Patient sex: F
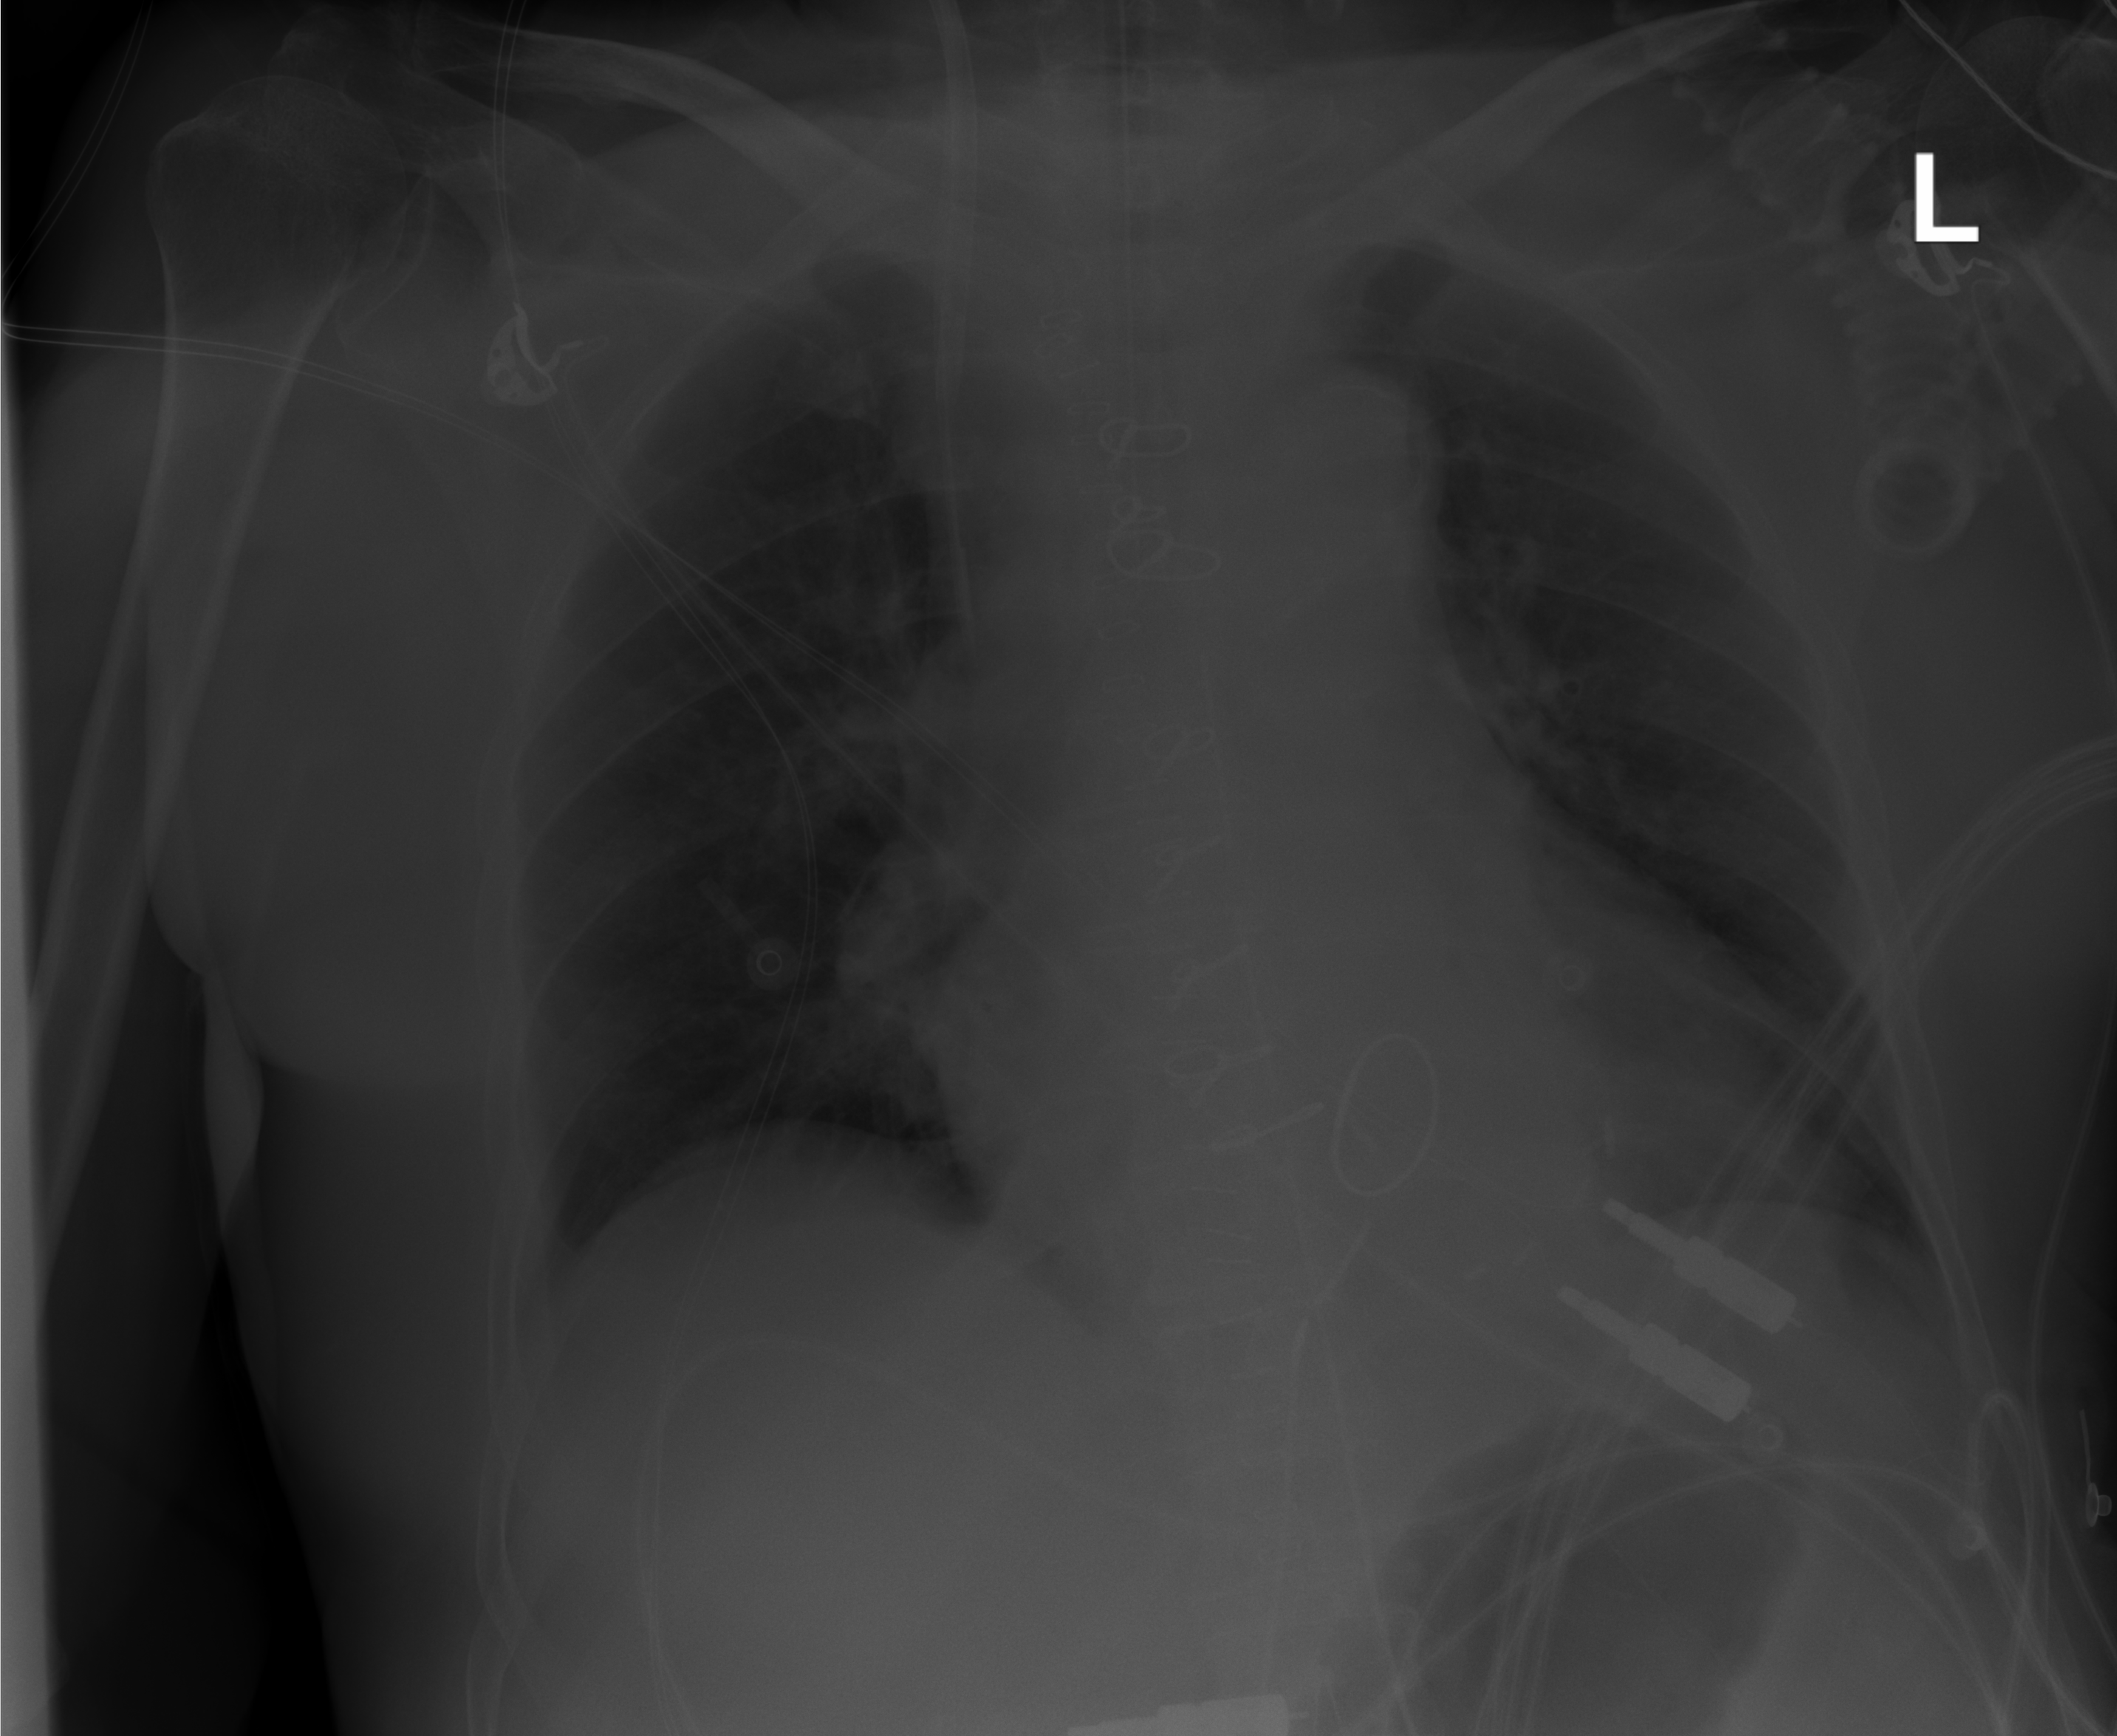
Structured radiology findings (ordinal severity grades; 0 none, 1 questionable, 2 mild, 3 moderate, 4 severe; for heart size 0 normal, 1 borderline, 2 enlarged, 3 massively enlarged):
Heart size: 2
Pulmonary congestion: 2
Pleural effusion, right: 2
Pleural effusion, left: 2
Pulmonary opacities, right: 0
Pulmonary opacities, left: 0
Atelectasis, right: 2
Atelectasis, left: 2